Interaction volume radius: 5 \u00c5
Interaction volume height: 15 \u00c5
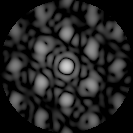
Disorder parameter: 0.3836